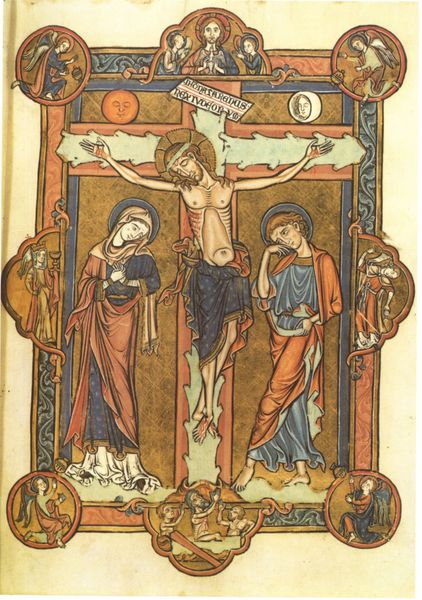
Titel: Amesbury Psalter
Institution: Oxford, All Souls College
Schlagwörter: gemälde, himmel, zeichnung, johannes, trauer, sonne, gold, blatt, engel, schrift, tafel, mond, buch, kreuz, seite, christus, jesus, kreuzigung, hölle, königin, maria, symbole, sone, gekreuzigter, vignetten